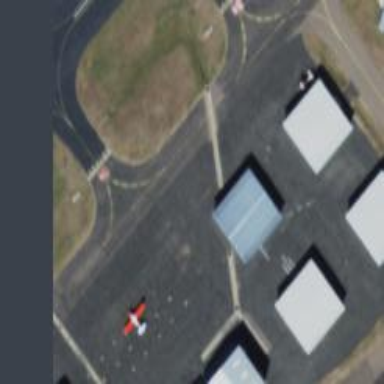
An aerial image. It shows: Image of taxiway at airport.